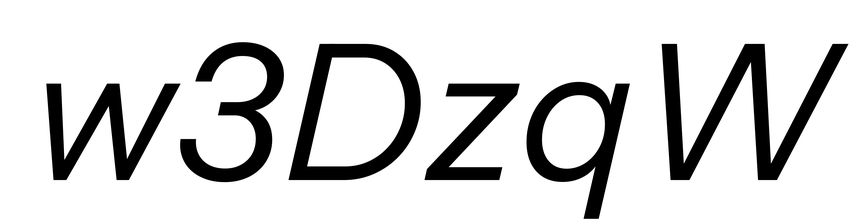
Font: InstrumentSans-Italic_Italic